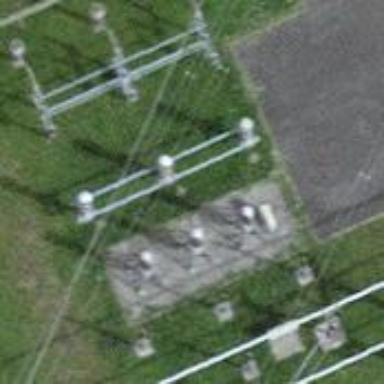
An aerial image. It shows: Switch for power supply.